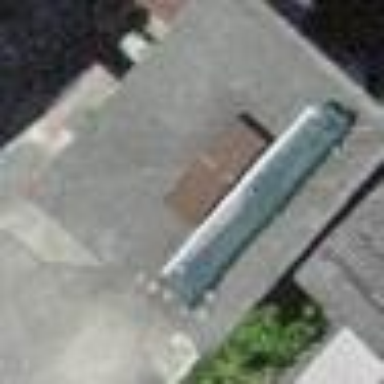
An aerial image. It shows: Garage.